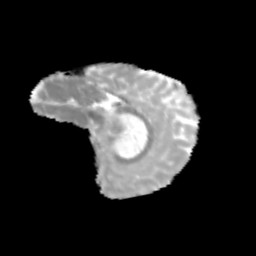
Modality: MD
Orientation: sagittal
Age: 11
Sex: male
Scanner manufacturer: siemens
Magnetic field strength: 3 T
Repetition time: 3.8 s
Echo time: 0.07 s